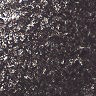
Metastatic tissue present: no